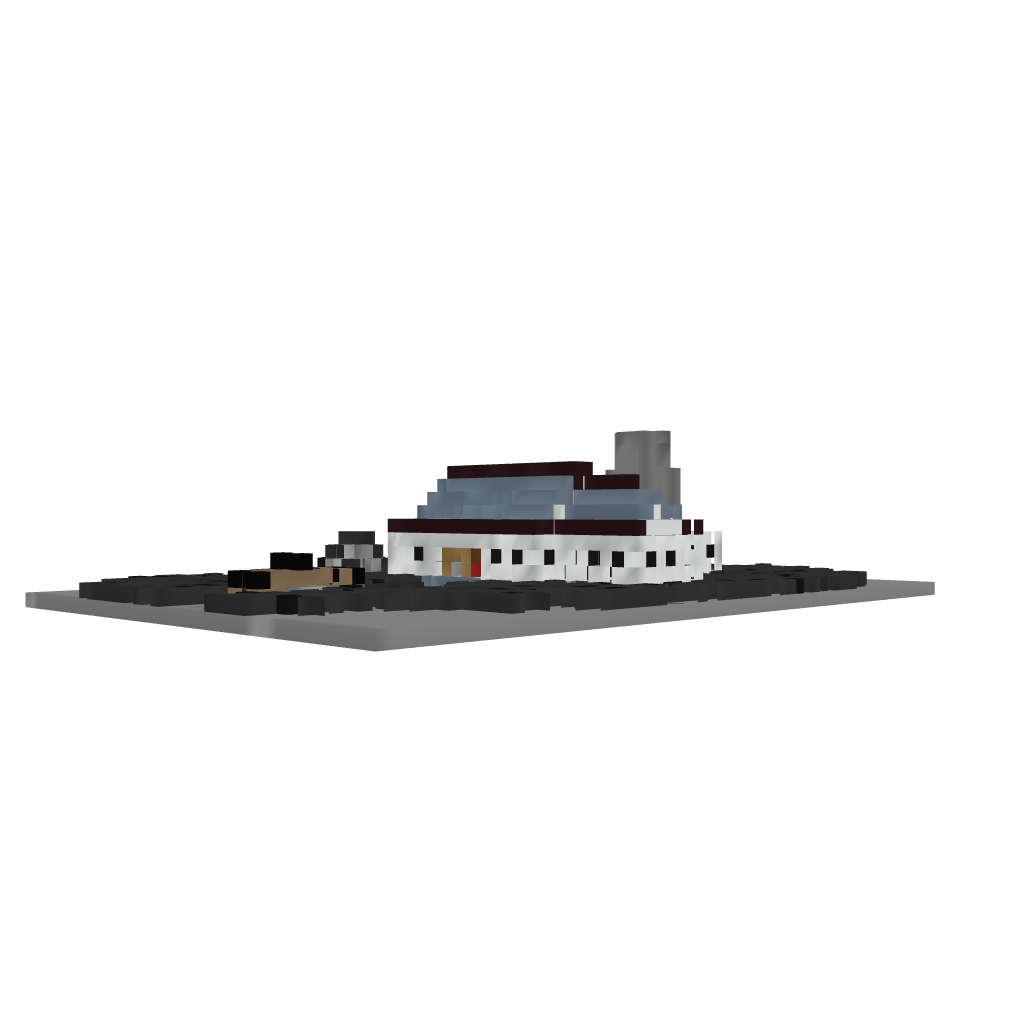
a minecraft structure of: Small Mansion